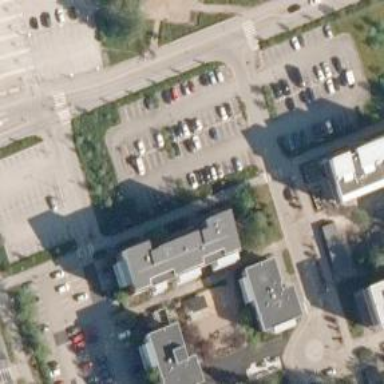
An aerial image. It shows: Paved parking area.